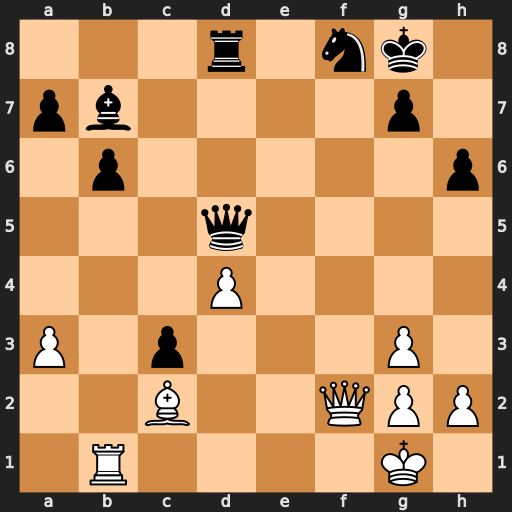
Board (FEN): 3r1nk1/pb4p1/1p5p/3q4/3P4/P1p3P1/2B2QPP/1R4K1
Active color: w
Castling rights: -
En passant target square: -
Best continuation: Bb3 Qxb3 Rxb3